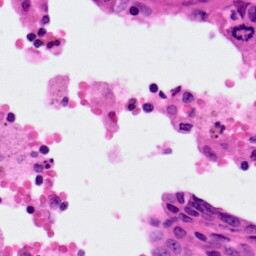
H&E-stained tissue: Lung